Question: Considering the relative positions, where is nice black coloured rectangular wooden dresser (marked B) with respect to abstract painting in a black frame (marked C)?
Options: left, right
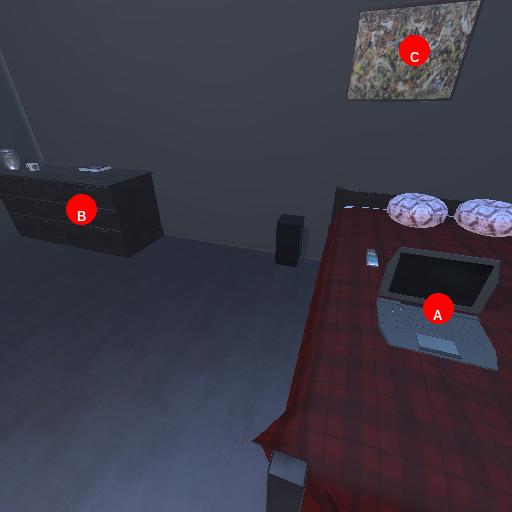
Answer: left